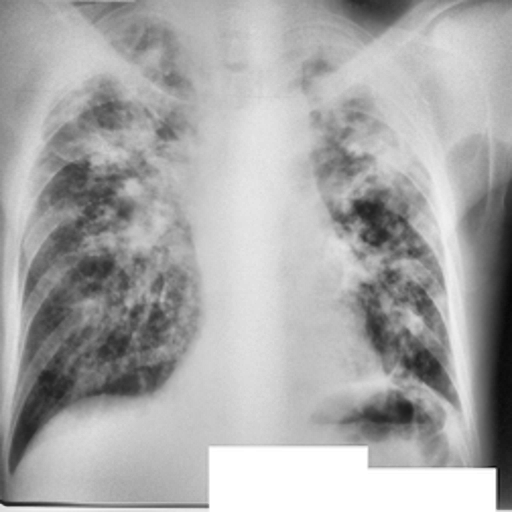
Finding: TUBERCULOSIS